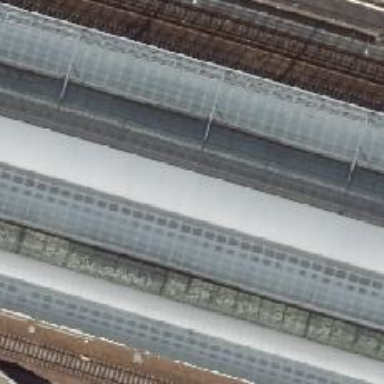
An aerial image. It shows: Railway signal.